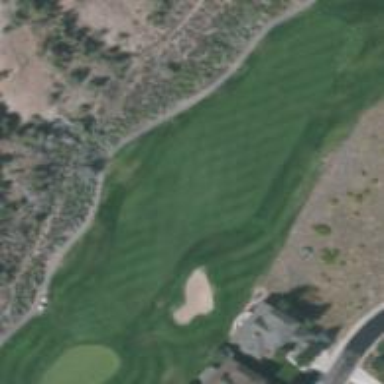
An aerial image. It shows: View of golf hole.